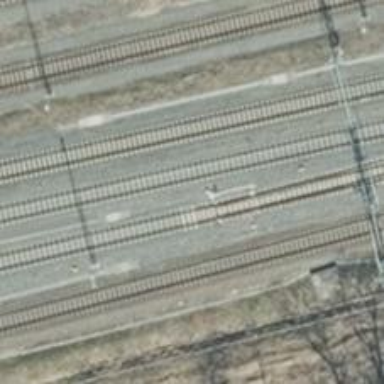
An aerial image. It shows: Railway switch.